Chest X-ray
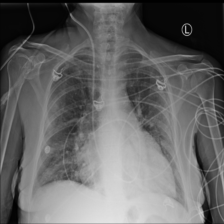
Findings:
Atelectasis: negative
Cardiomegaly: negative
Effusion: negative
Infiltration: positive
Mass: negative
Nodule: negative
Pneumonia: negative
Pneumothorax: negative
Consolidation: negative
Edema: negative
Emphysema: negative
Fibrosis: negative
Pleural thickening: negative
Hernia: negative